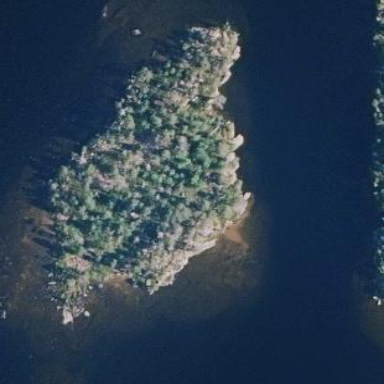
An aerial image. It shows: Islet.